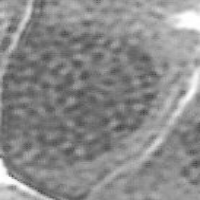
Label: prophase